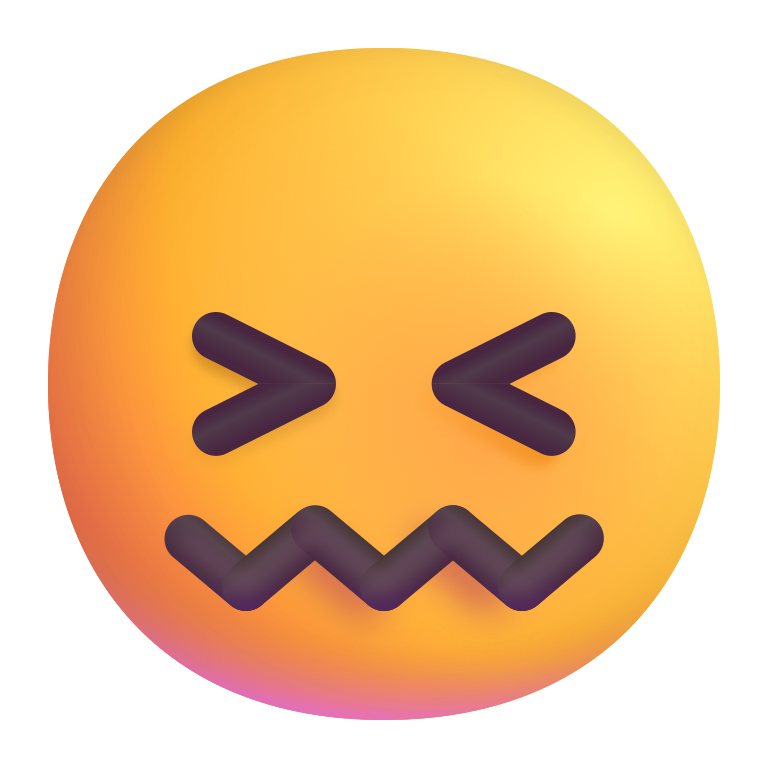
confounded face color